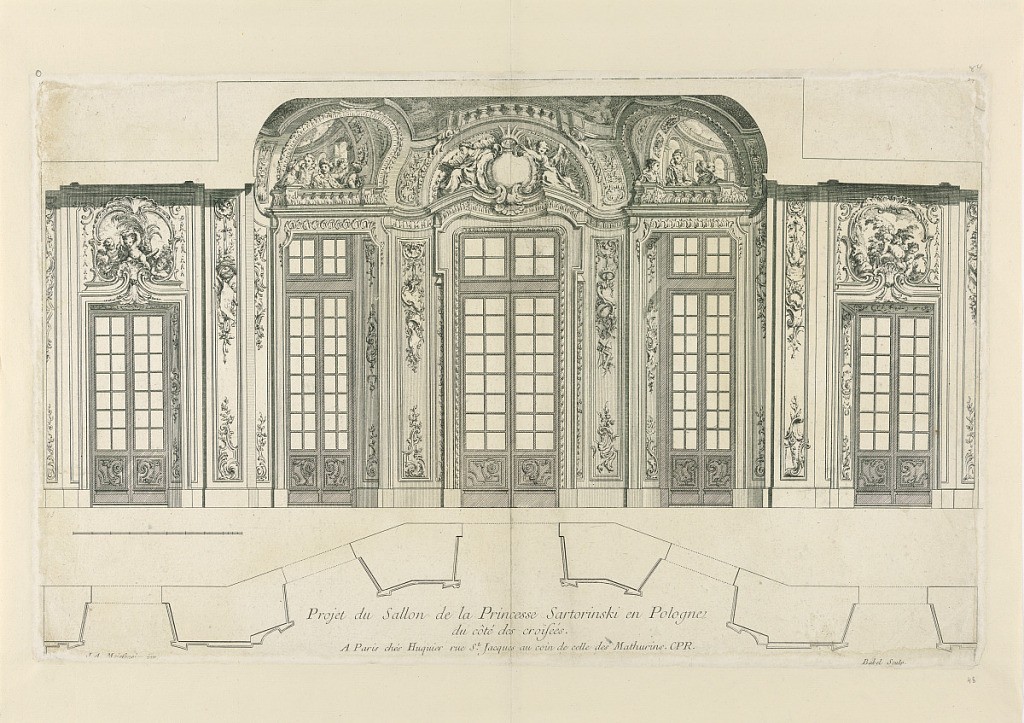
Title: Elevation of a Salon
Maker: Juste-Aurèle Meissonnier, French, b. Italy, 1695–1750
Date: ca. 1720–1750
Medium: Engraving on paper
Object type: Print
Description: Façade for door of salon.